Question: I have a simple core plot with xAxis alternatingBandFills
'''
xAxis.alternatingBandFills = [NSArray arrayWithObjects:[bandFillColor colorWithAlphaComponent:0.1], [NSNull null], nil];
'''
The effect:

Now when I scroll horizontally (panning to the left), when the region of x between 0 and 10 goes to the left outside of the viewable range, the fill color would "jump" and 10 to 20 would become highlighted instead (and 20 to 30 would become white, and so on).
Is there a way to keep the band as it is without the alternation while scrolling?
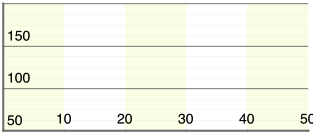
Answer: For now, use a plot space delegate to monitor changes to the plot space and shuffle the fill colors as needed. I added <URL> to the Core Plot issue tracker requesting a feature to make this easier.